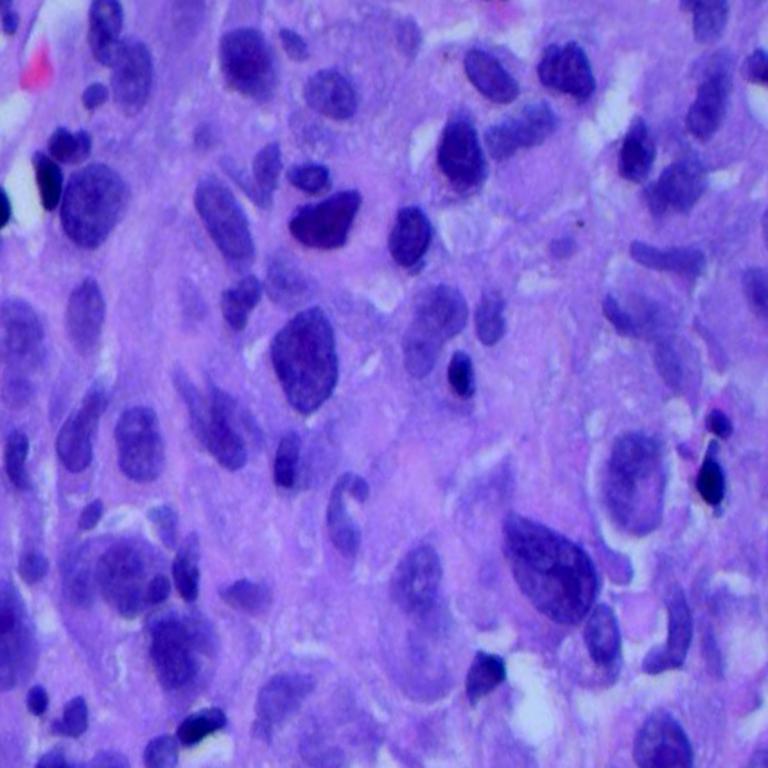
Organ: lung
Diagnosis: adenocarcinomas